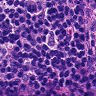
Metastatic tissue present: no